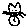
Label: cat